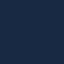
Land use / land cover class: SeaLake